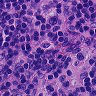
Metastatic tissue present: no